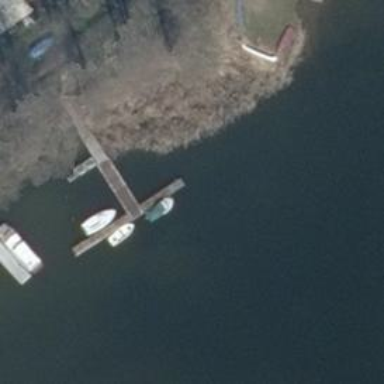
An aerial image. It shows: Man-made pier.